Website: apple
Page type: payment
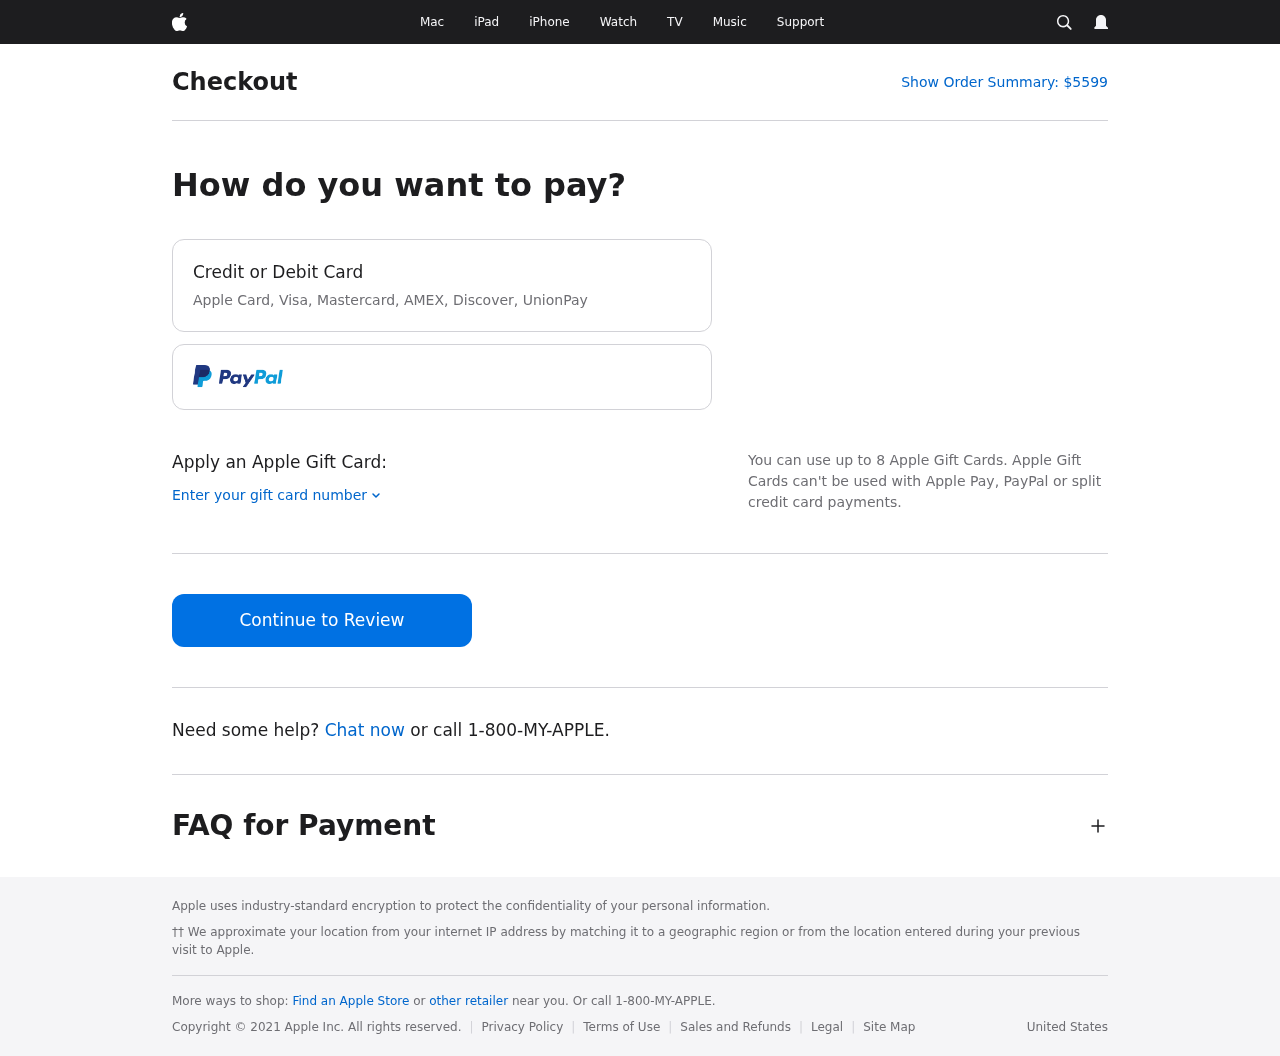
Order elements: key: ORDER_TOTAL
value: $5599